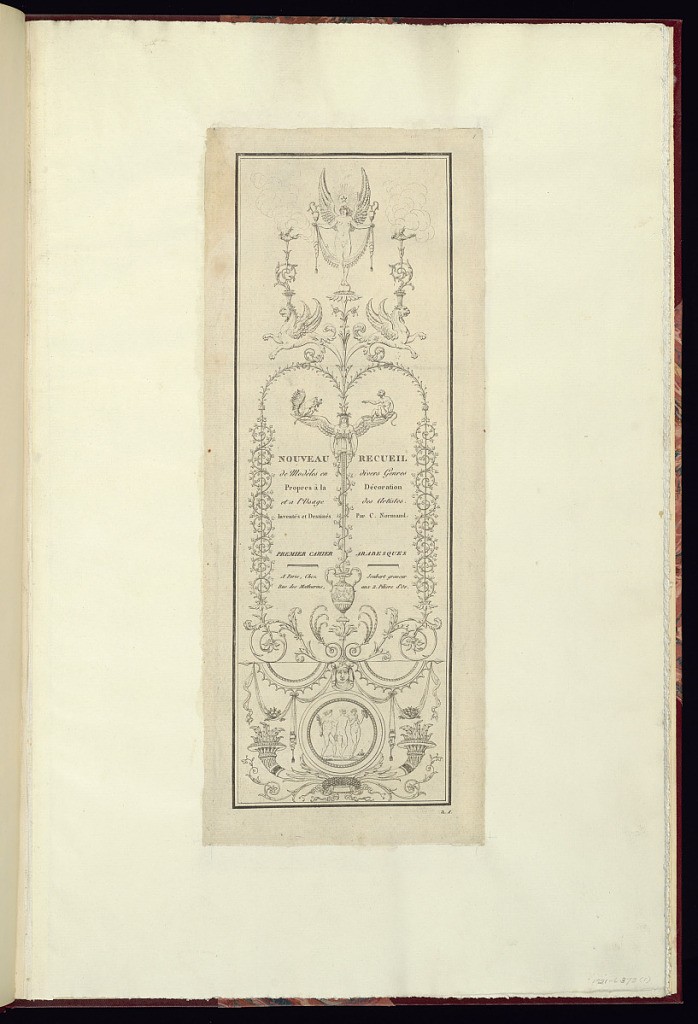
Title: Title Page
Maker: Charles Normand, French, 1765 – 1840
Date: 1787–95
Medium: Etching on laid paper
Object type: Print
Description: Title page for a series of arabesque ornament designs. The title is lettered in the lower center surrounded by arabesque ornament featuring, mythological creatures and figures, winged lions, winged figures, a squirrel, half-man, half-monkey, foliage, c-srolls, s-scrolls, acanthus leaves, fleurons, vases, incense burners, cornucopia, fruit, textiles, ribbons, rosettes, and a roundel with three nude figures representing the three graces. The plate is numbered.